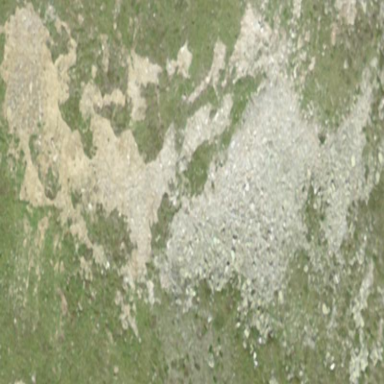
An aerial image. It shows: Scree landscape.